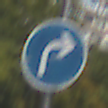
Verkehrszeichen: VorgeschriebeneFahrtrichtungRechts
Umgebung: Outdoor, Urban
Tageszeit: Midday
Wetter: Clear
Licht: Natural
Jahreszeit: NotSpecified
Kontrast: HighContrast